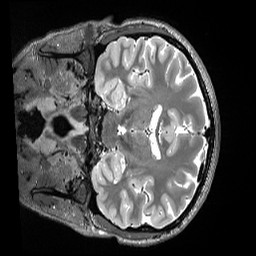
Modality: T2w
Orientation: coronal
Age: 34
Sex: female
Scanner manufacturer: siemens
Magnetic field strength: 3 T
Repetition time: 3.2 s
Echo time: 0.563 s